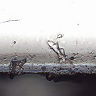
Metastatic tissue present: no